Field crop: maize
Growth stage: 2
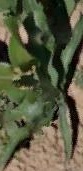
Species: maize